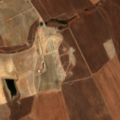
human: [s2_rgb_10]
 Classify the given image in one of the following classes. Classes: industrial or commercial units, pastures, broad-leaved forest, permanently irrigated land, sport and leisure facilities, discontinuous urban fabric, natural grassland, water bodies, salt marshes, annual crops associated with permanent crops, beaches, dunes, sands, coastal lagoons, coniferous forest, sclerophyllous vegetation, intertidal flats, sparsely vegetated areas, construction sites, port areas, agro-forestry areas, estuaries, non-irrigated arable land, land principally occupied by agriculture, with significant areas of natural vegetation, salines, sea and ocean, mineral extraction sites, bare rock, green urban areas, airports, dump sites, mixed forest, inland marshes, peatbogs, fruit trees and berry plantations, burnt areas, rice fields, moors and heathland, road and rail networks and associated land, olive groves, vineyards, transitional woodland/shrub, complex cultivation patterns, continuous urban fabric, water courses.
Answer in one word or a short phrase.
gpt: non-irrigated arable land, complex cultivation patterns